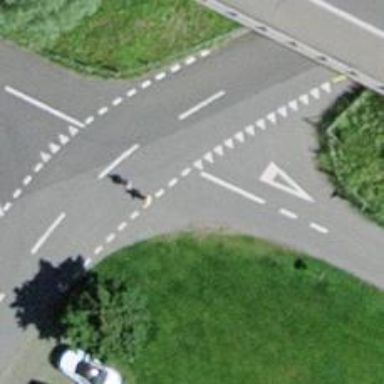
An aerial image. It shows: Road with "give way" sign.